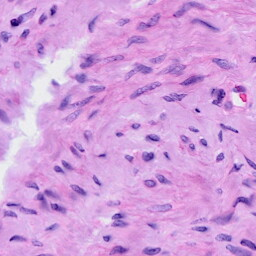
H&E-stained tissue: Cervix